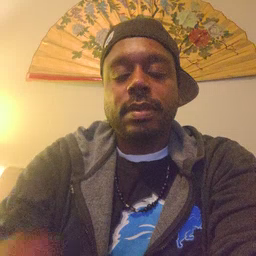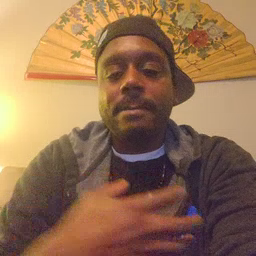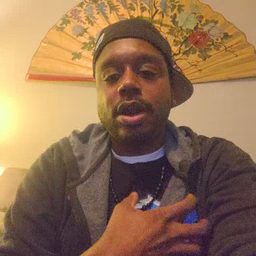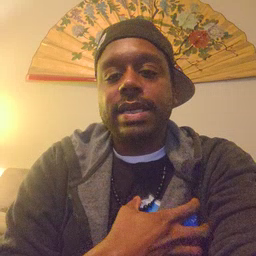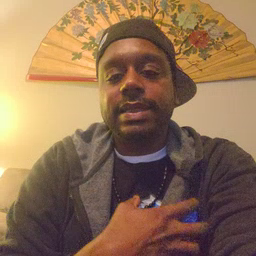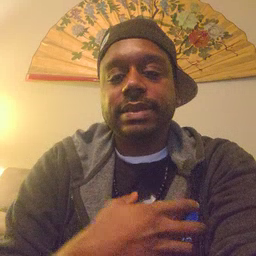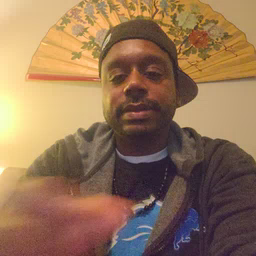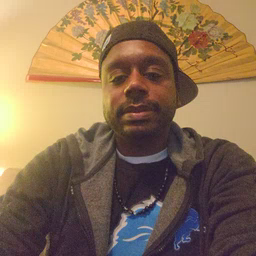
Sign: police